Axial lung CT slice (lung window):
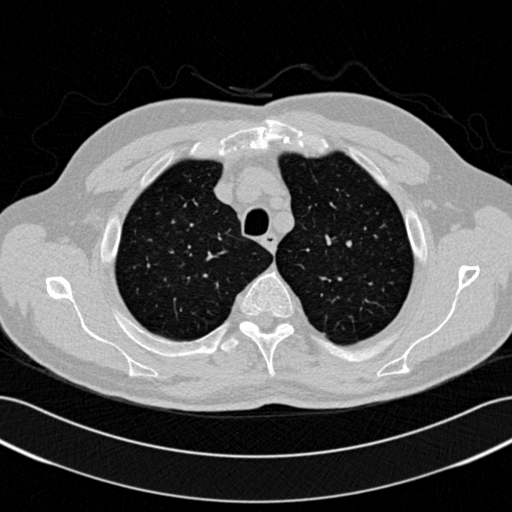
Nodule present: no